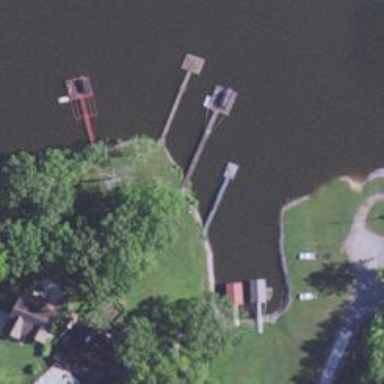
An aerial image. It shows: Man-made pier.